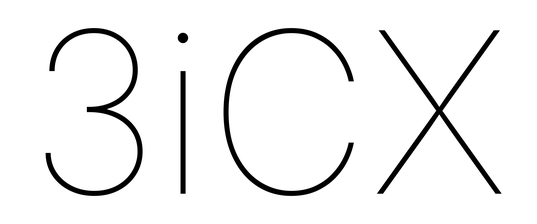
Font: Inter_Thin